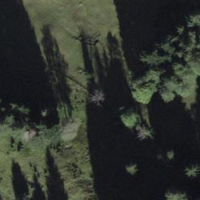
EUNIS habitat code: 44
Species observed at this site:
Astrantia major